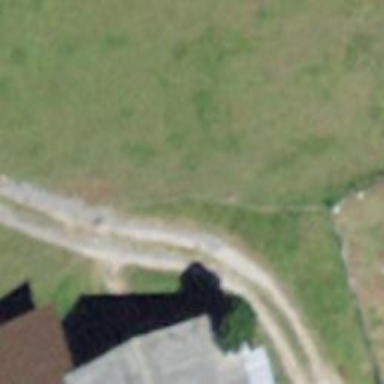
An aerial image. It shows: Grass track with grade3 track type.